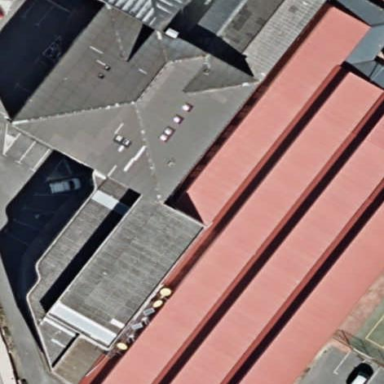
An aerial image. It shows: School building.